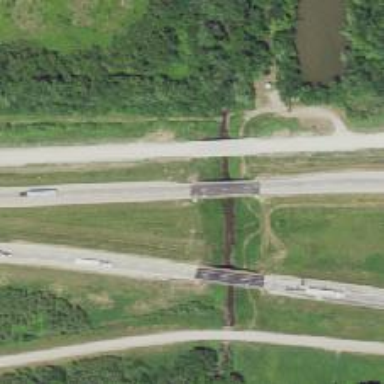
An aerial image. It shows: Bridge on trunk expressway.